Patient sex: M
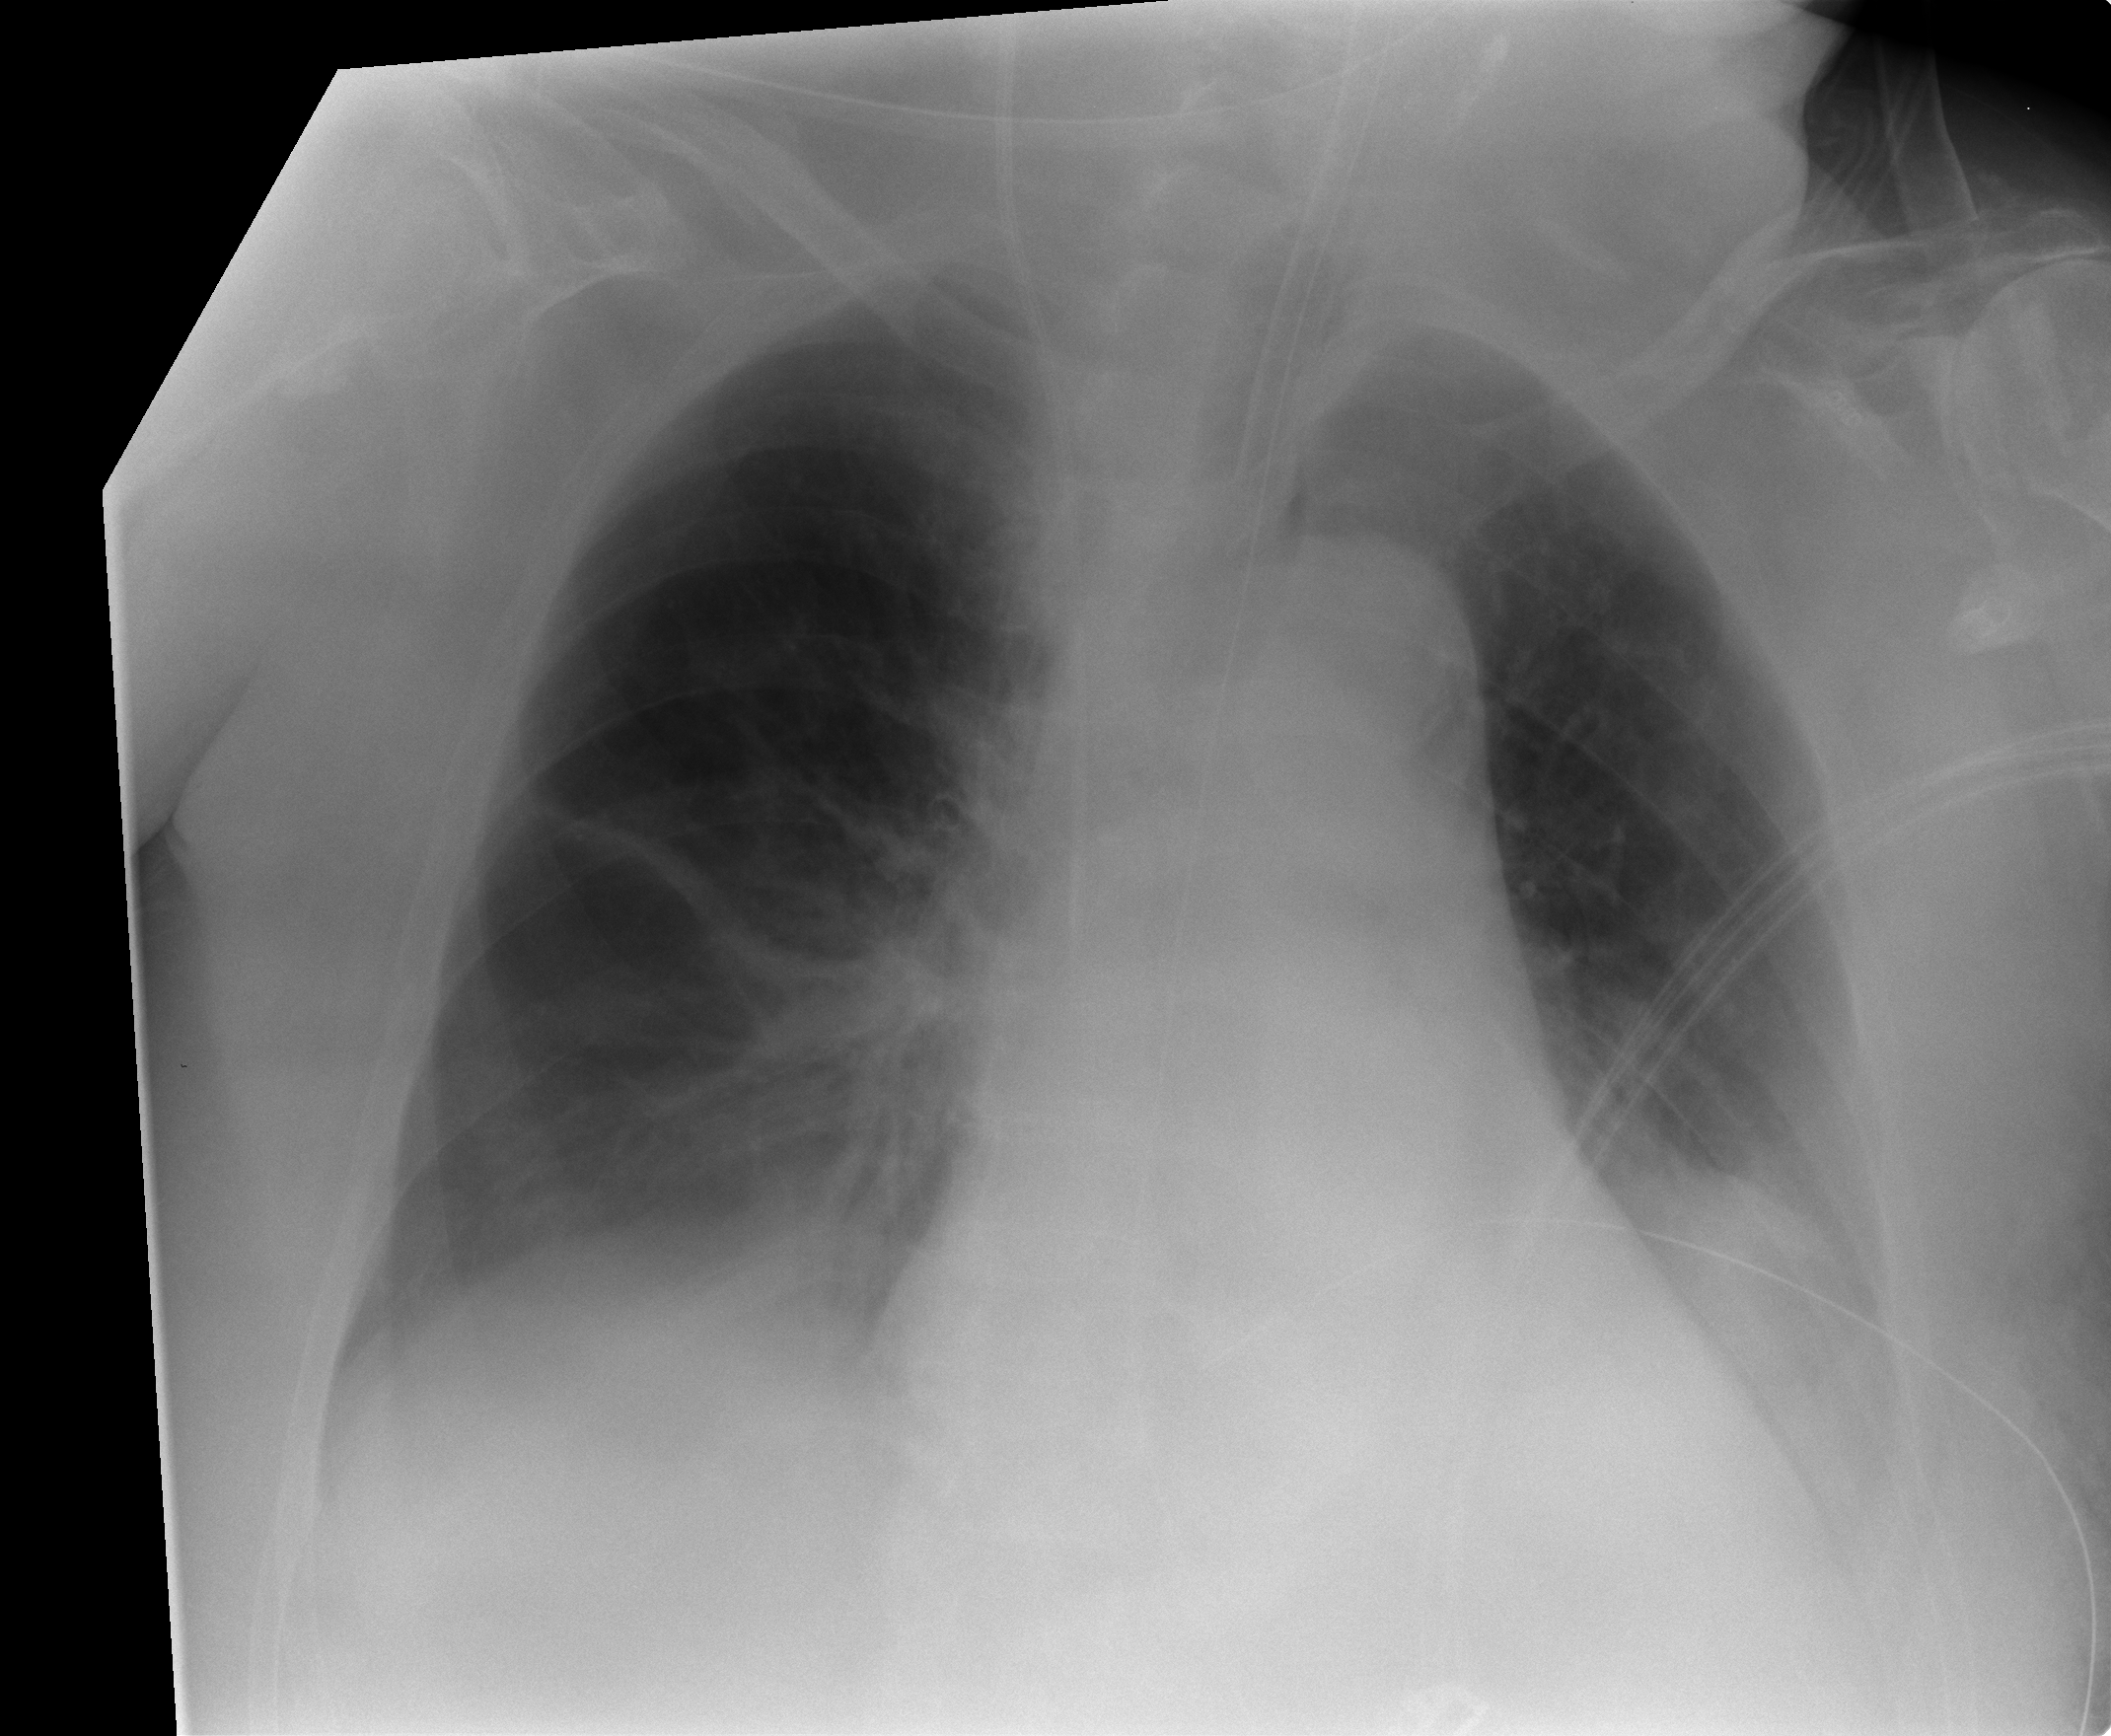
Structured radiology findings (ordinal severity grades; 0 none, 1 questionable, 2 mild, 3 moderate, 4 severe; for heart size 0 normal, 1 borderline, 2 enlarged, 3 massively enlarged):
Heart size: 1
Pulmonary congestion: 0
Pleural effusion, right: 2
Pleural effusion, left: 2
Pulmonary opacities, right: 0
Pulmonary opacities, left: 0
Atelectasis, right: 2
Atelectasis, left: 2